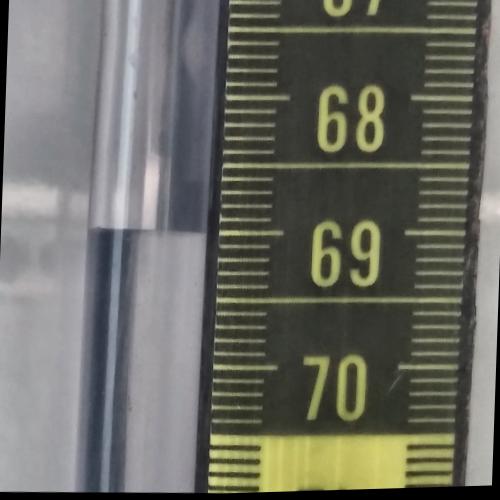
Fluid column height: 69.0 cm